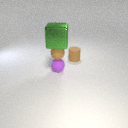
small purple rubber sphere below large green metal cube